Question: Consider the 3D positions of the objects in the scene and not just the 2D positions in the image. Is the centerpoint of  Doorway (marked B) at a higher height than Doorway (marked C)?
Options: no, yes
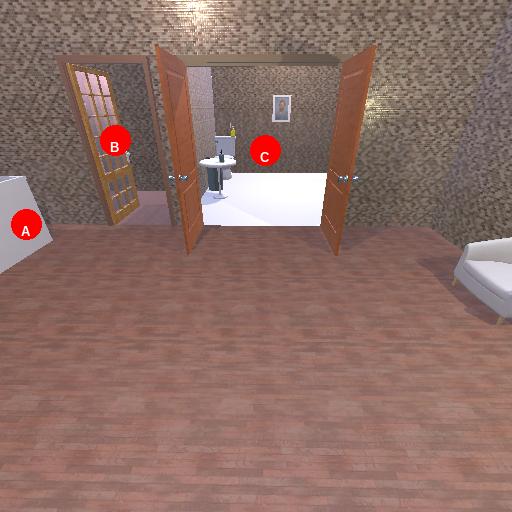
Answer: no